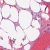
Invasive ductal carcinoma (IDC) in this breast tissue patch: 0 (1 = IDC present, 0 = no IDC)